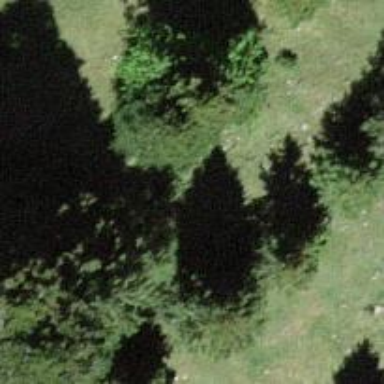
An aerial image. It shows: Needle-leaved tree in nature.